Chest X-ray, PA view. Patient: 7 years old, sex F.
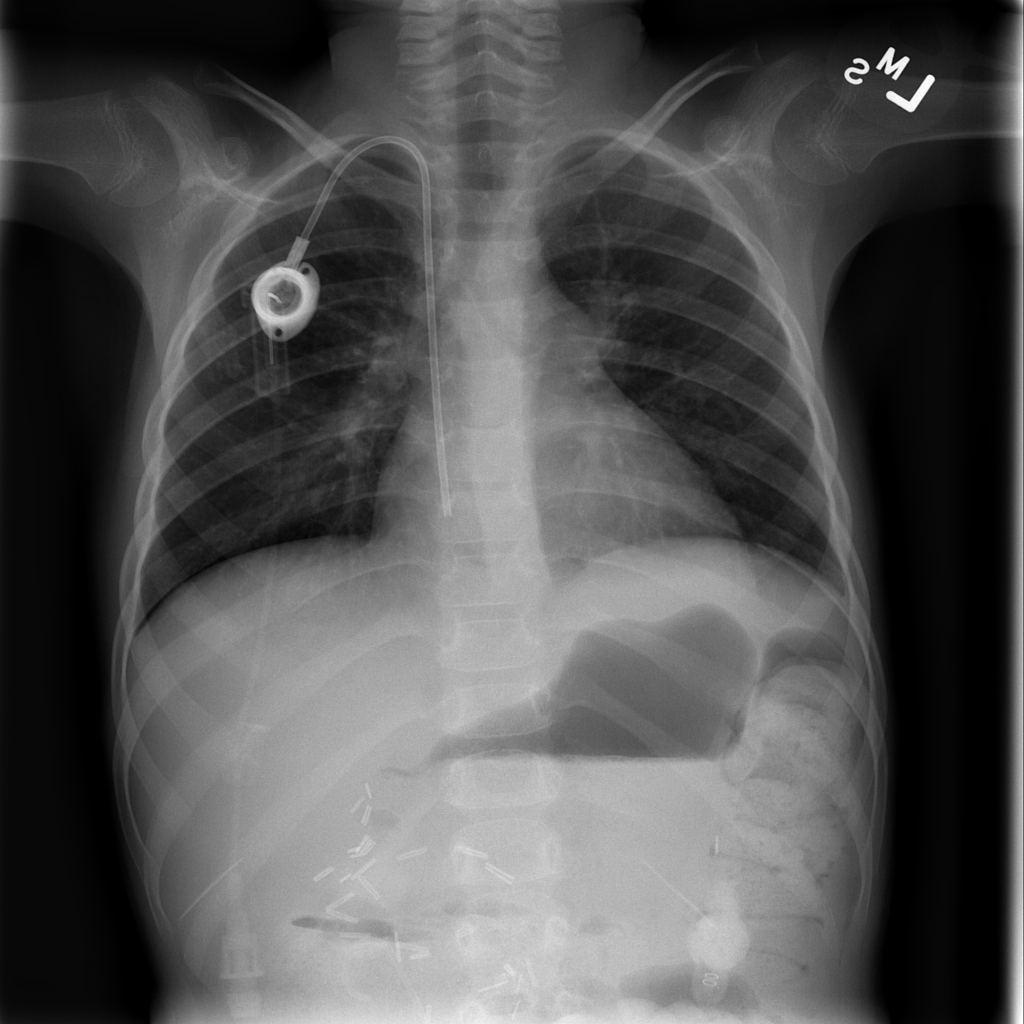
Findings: Effusion